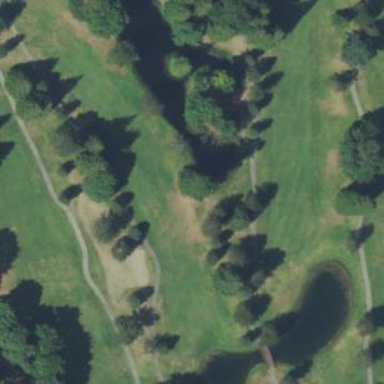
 likely golf fairway with neatly mown grass."